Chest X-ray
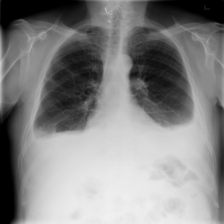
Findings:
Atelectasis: negative
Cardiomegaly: negative
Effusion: positive
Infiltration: negative
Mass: negative
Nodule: negative
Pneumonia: negative
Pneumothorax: negative
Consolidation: negative
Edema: negative
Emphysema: negative
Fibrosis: negative
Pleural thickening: negative
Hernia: negative